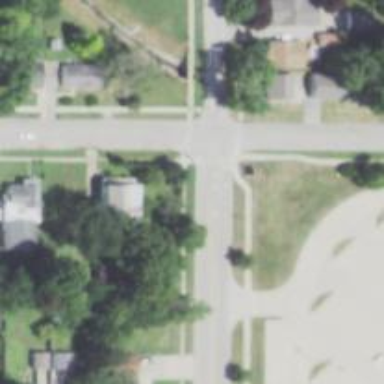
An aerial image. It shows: Marked road crossing.